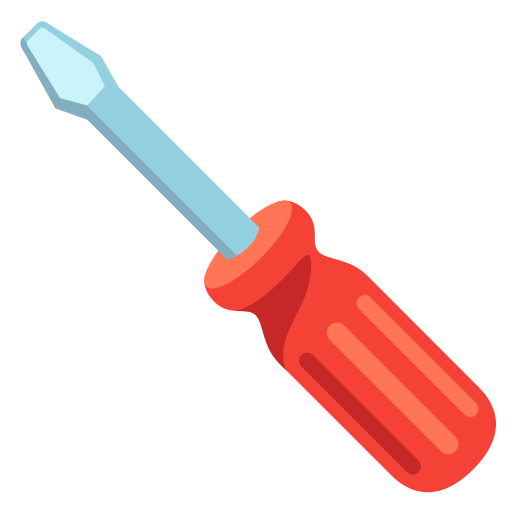
Emoji: 🪛